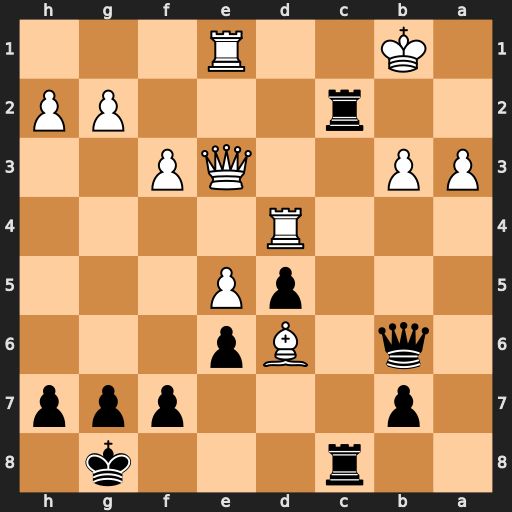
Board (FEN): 2r3k1/1p3ppp/1q1Bp3/3pP3/3R4/PP2QP2/2r3PP/1K2R3
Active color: b
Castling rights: -
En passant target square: -
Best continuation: R8c3 Qxc3 Rxc3